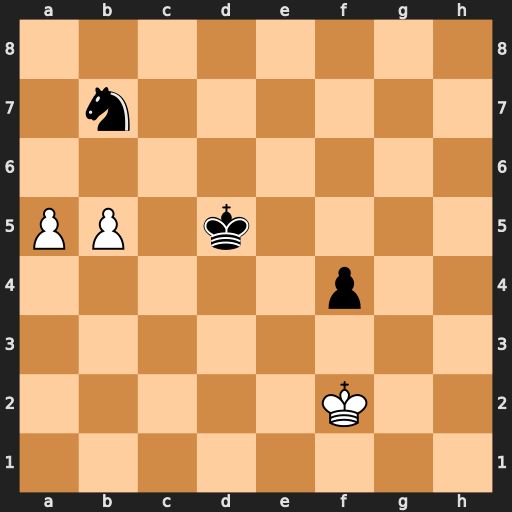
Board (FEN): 8/1n6/8/PP1k4/5p2/8/5K2/8
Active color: w
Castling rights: -
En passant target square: -
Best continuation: a6 Nd6 a7